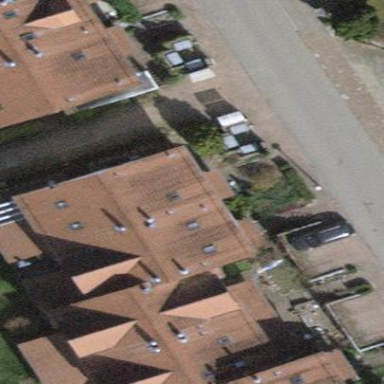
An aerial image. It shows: Simple and straightforward house.